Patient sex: M
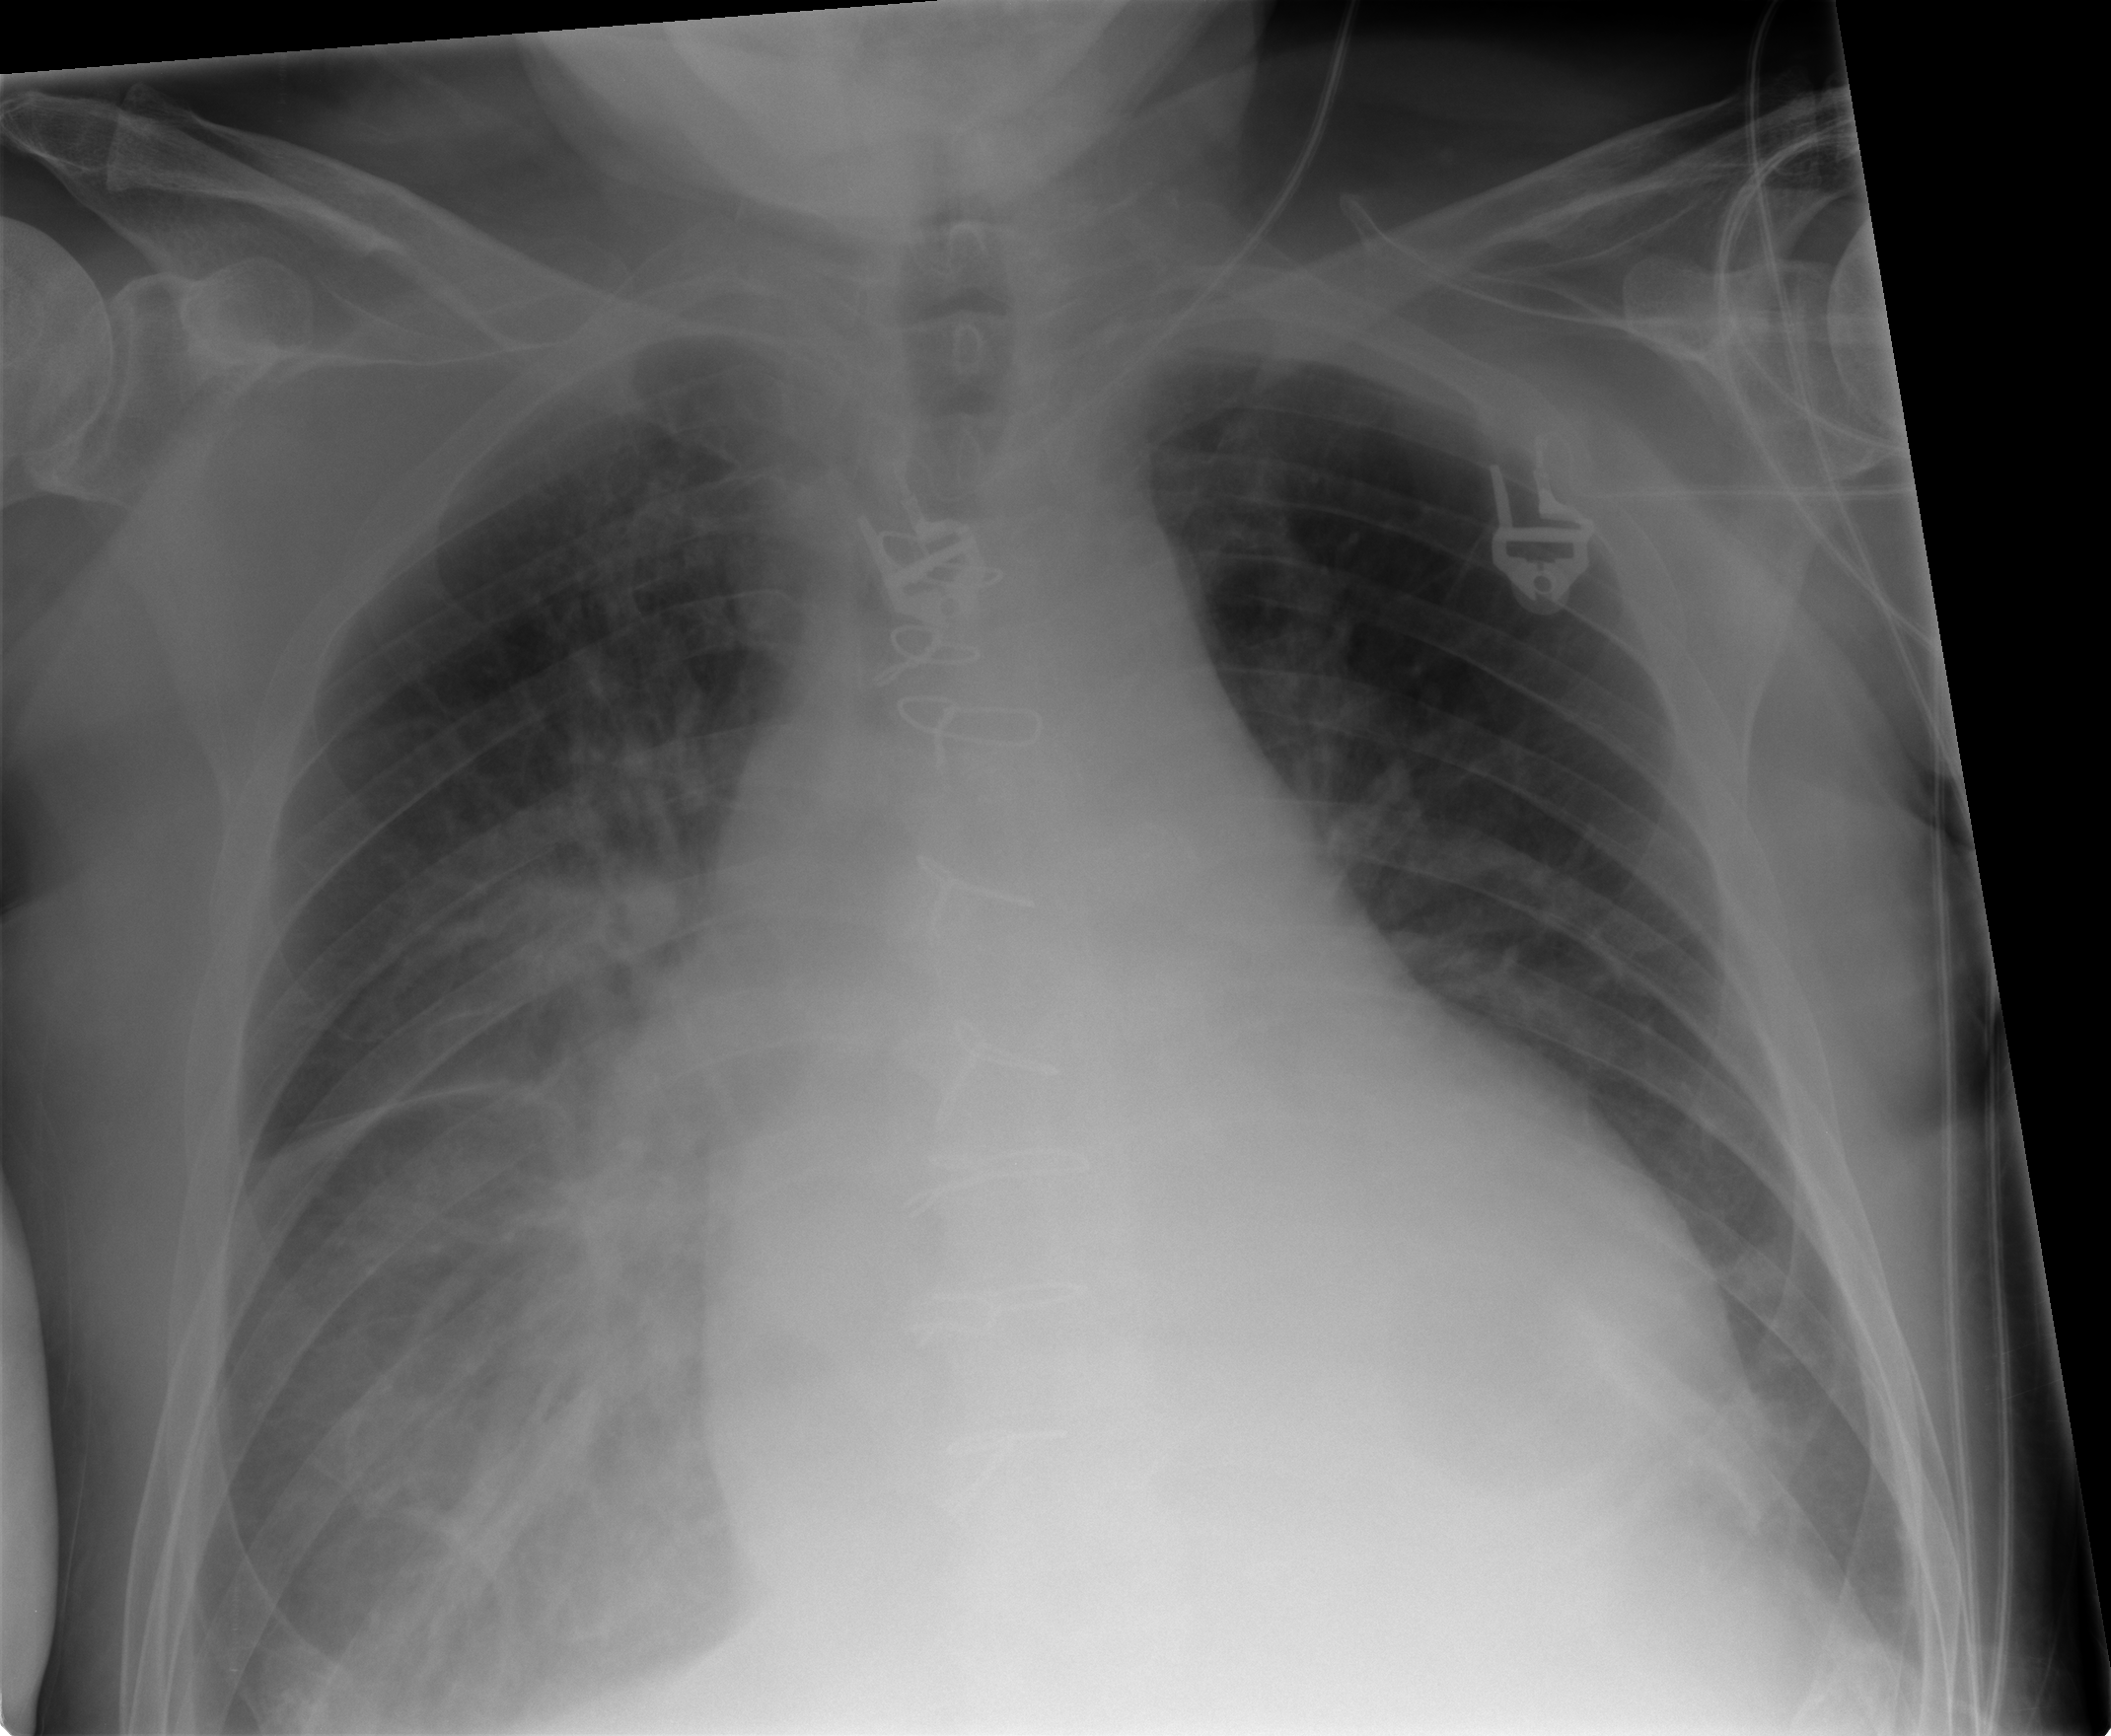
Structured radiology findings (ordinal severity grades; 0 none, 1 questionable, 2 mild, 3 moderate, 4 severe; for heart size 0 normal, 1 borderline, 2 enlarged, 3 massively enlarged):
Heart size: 3
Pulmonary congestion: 2
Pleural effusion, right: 2
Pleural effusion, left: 2
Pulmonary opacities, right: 0
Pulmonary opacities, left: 0
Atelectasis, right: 2
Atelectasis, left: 2